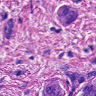
Metastatic tissue present: yes